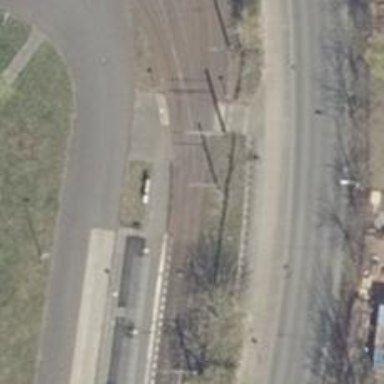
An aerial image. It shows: Railway switch.